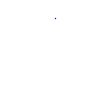
Particle: pion